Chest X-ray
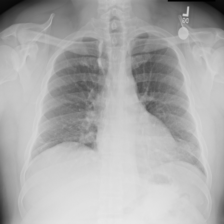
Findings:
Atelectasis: negative
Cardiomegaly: negative
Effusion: negative
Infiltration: negative
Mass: negative
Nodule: negative
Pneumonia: negative
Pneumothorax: negative
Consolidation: negative
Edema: negative
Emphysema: negative
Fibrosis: negative
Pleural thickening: negative
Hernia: negative